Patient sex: F
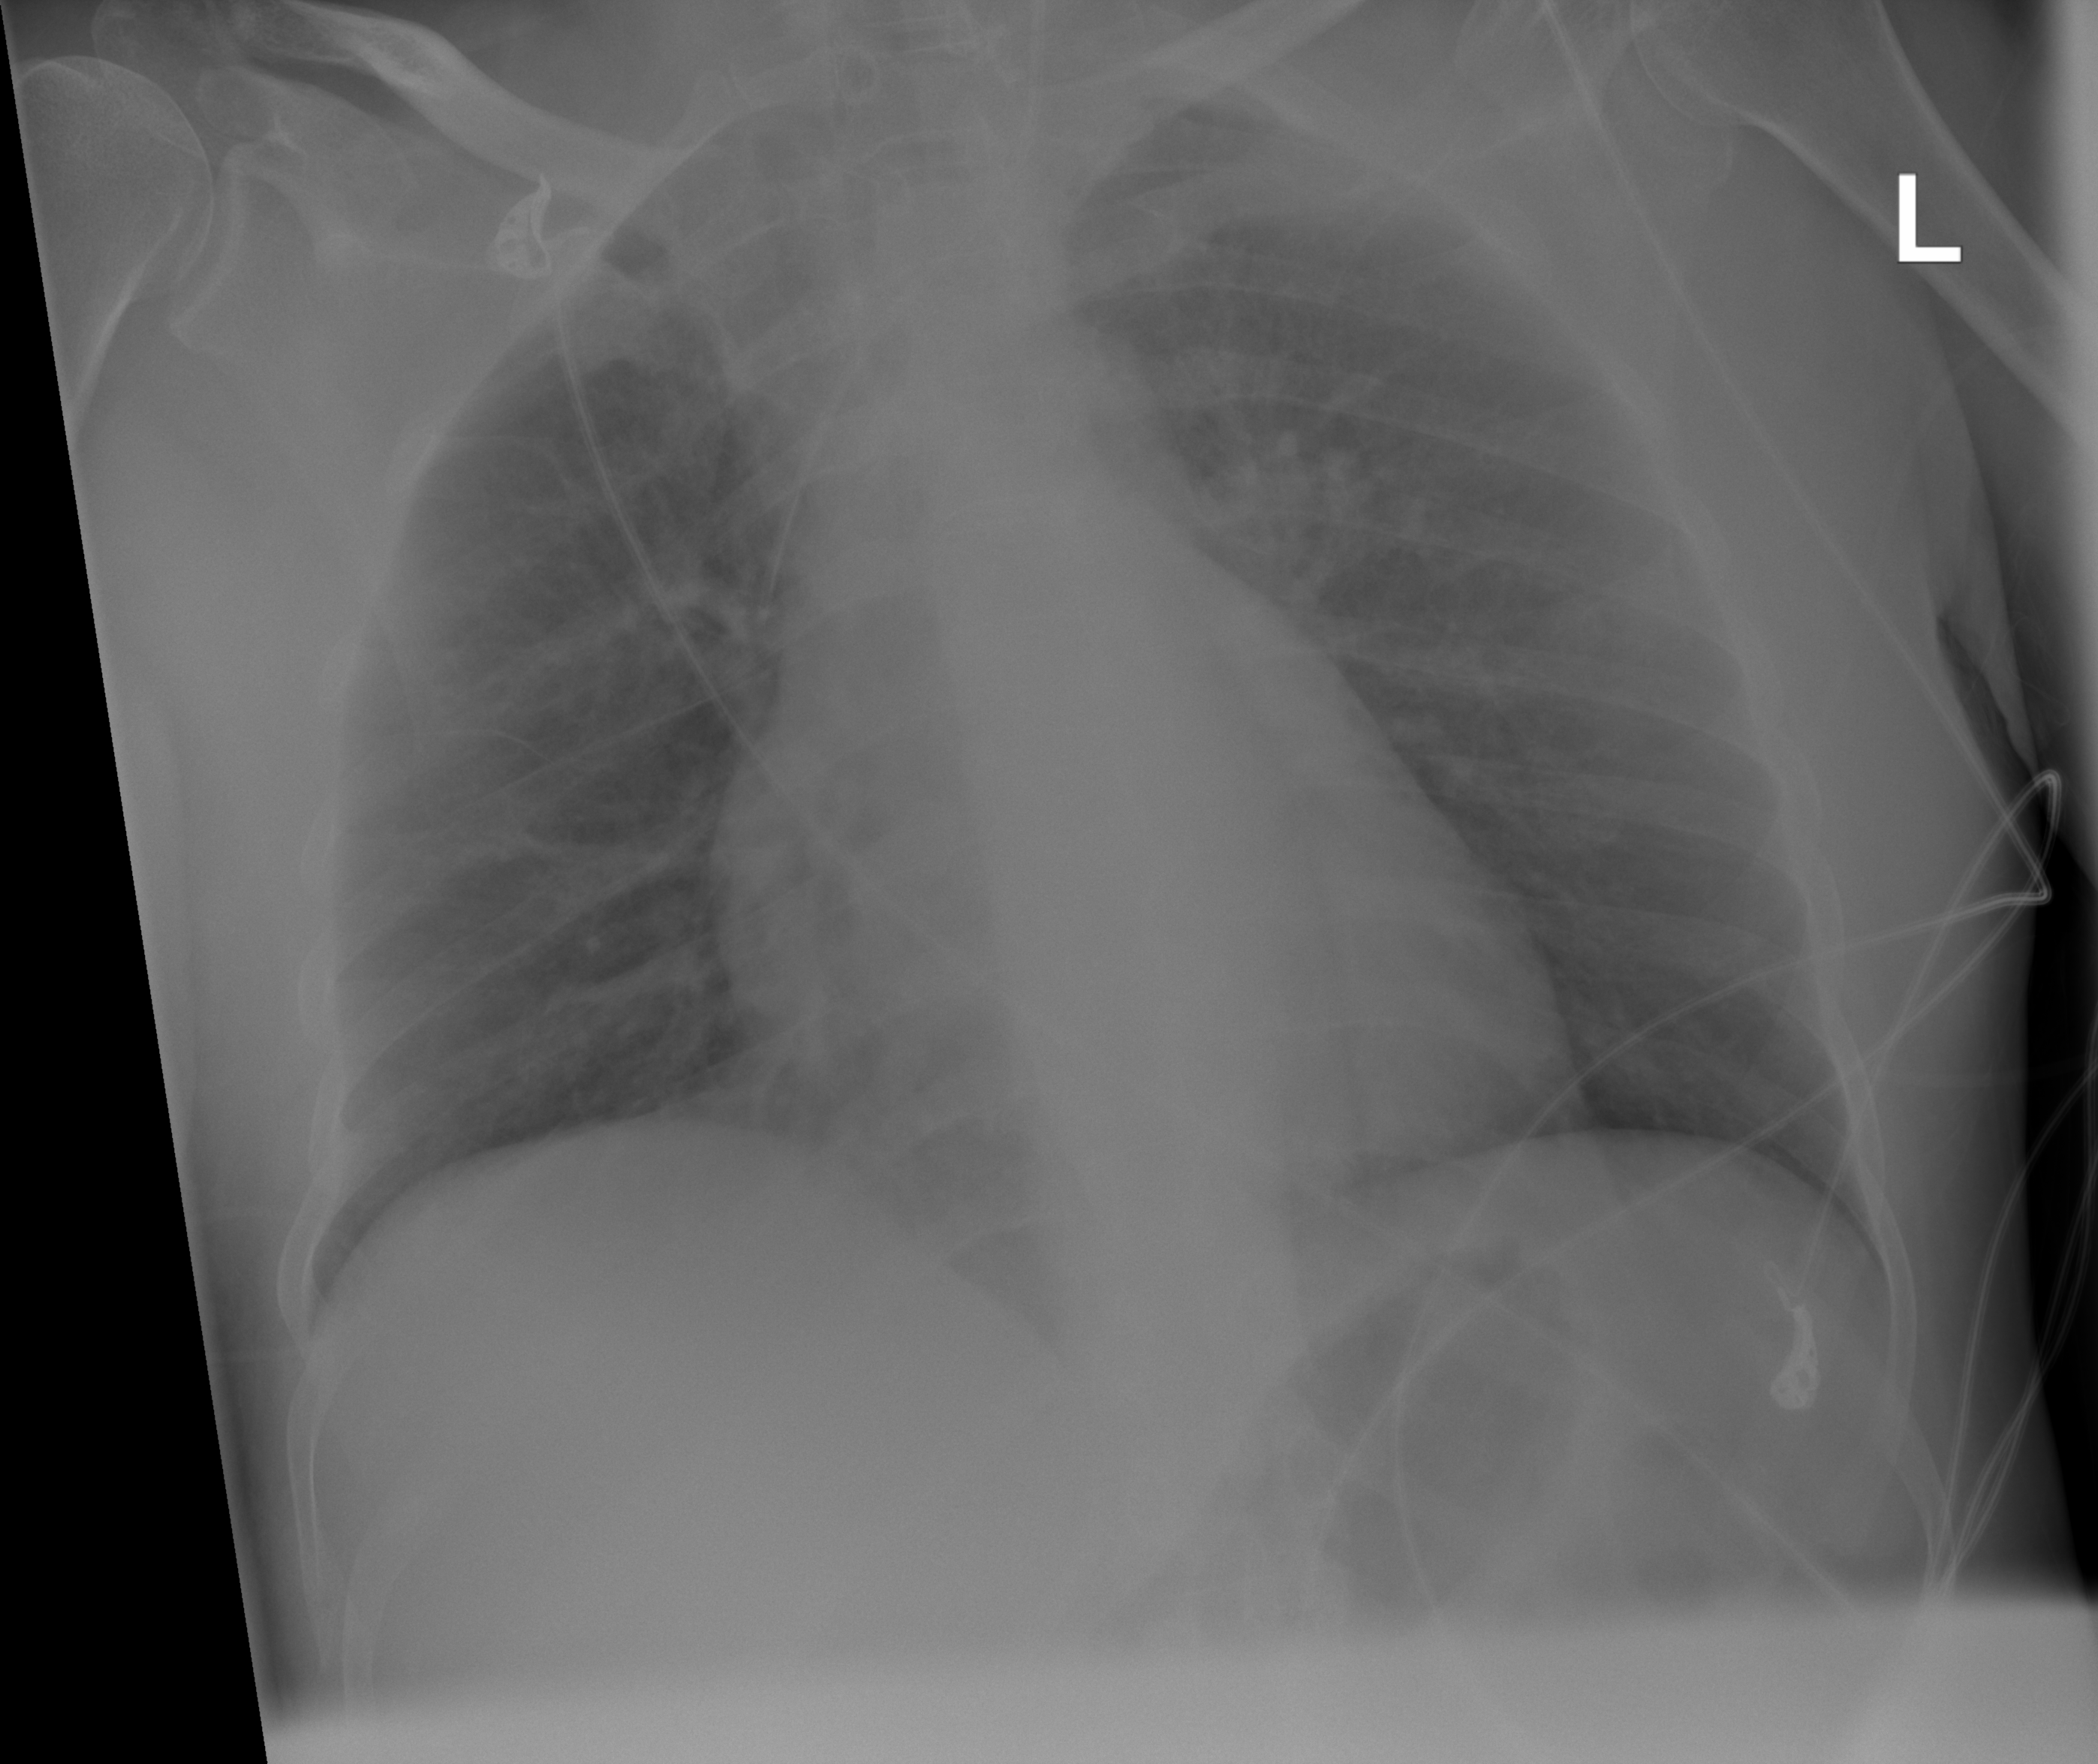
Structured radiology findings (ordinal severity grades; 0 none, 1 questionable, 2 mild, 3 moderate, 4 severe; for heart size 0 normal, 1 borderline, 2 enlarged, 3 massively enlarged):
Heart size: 0
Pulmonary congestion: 0
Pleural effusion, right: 0
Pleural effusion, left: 0
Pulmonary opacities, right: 0
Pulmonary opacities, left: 1
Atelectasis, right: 0
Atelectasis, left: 0